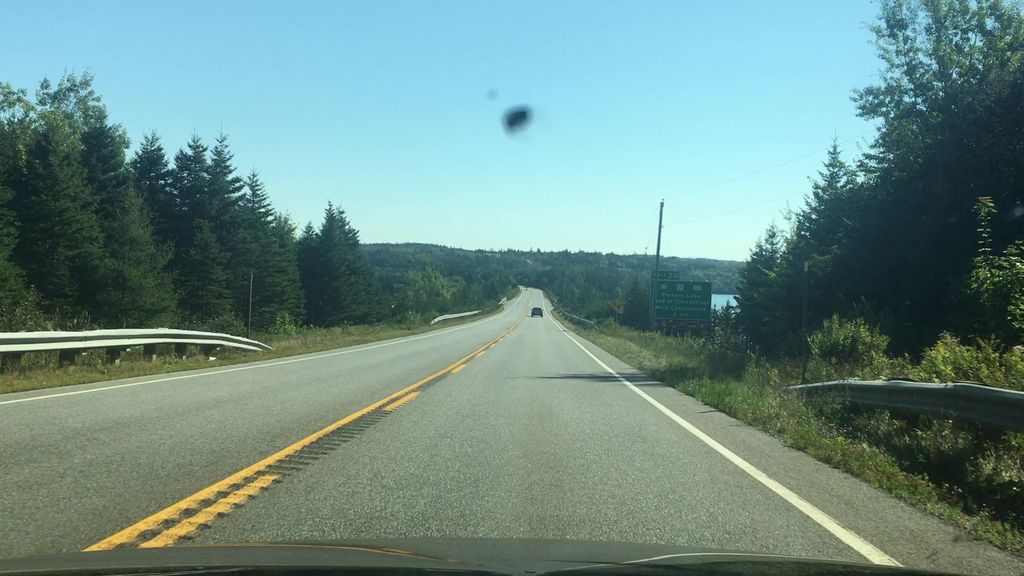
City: halifax